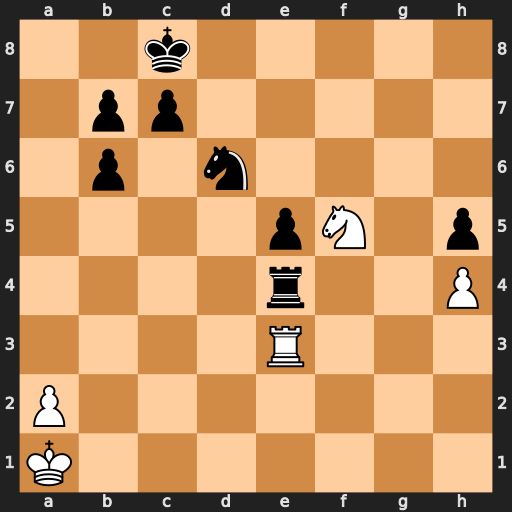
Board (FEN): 2k5/1pp5/1p1n4/4pN1p/4r2P/4R3/P7/K7
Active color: w
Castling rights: -
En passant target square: -
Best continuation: Nxd6+ cxd6 Rxe4